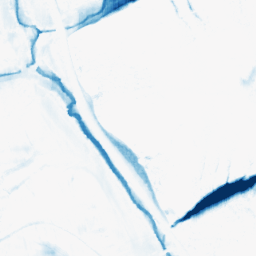
Category: morphological
Decomposition family: morphological_ellipse
Decomposition parameters: operation: closing
width: 30
height: 10
Upsampling method: sinc_blackman
Upsampling parameters: scale: 4
kernel_size: 8
Upsampling scale: 4